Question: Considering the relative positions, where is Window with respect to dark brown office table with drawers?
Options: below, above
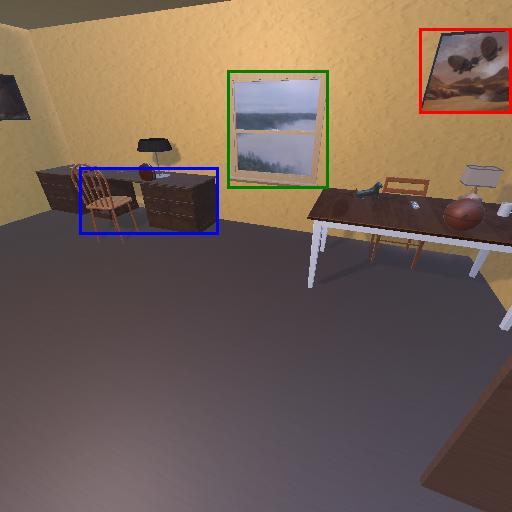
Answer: below